Question: I'm creating a page based on a template to present a query with results table and when i select a result the same data as to be presented on the side as a form.
I have tryed to do it inserting a panel grid layout with some cells, so each cell will have the query form, another to the results table and other details that i have to insert.
This is the basic layout:

When i change the cell poperties so i can see the table and everything else, one of two things happen, the table fills all the page (width) or it stays very small and i have to use the scroll bar to see all the data. What i want is that the table use all the width available in the cell.
Can someone help me doing this with a grid layout or is there another way, such as a stretch layout that i can use?
Thanks
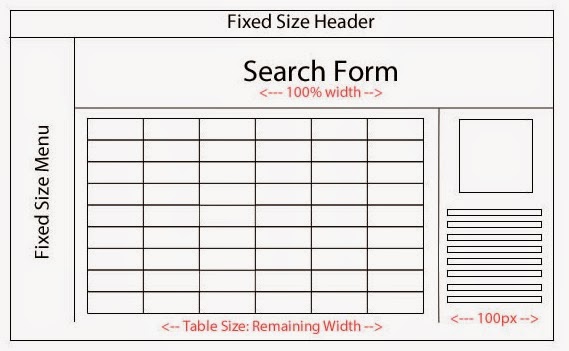
Answer: I'd say just use two nested stretch layouts, will give you good and clean result.
'''
<af:panelStretchLayout>
<f:facet name="top">
<!-- fixed size header -->
</f:facet>
<f:facet name="start">
<!-- fixed size menu -->
</f:facet>
<f:facet name="center">
<af:panelStretchLayout>
<f:facet name="top">
<!-- search form -->
</f:facet>
<f:facet name="end">
<!-- right block -->
</f:facet>
<f:facet name="center">
<!-- table -->
</f:facet>
</af:panelStretchLayout>
</f:facet>
</af:panelStretchLayout>
'''
Don't forget to set stretching option for components that need it.